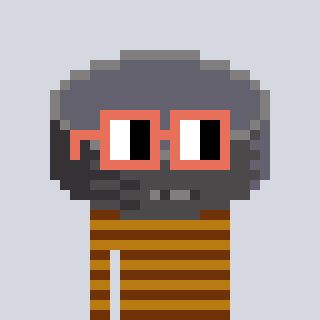
a pixel art character with square orange glasses, a hockey puck-shaped head and a gold-colored body on a cool background